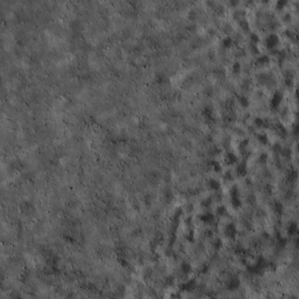
Label: non_frost